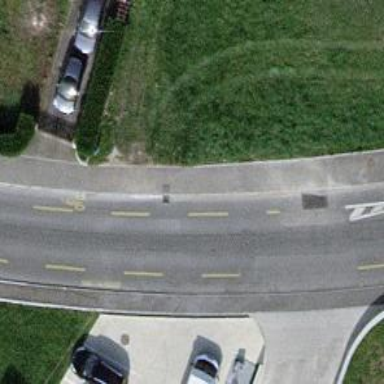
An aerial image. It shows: Tertiary road with asphalt surface. Both sides of the road have sidewalks and there is dedicated cycle lane on both sides.